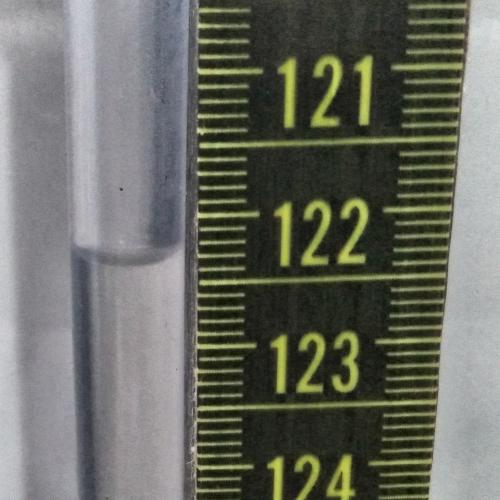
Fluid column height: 122.3 cm